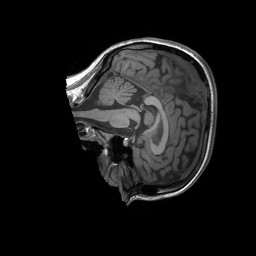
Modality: T1w
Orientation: sagittal
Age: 27
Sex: female